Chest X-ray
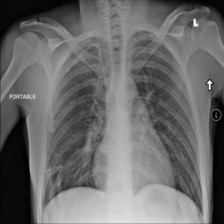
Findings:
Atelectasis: negative
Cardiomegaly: negative
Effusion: negative
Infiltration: negative
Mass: negative
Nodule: negative
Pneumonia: negative
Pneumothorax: negative
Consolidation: negative
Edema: negative
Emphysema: negative
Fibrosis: negative
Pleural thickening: negative
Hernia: negative